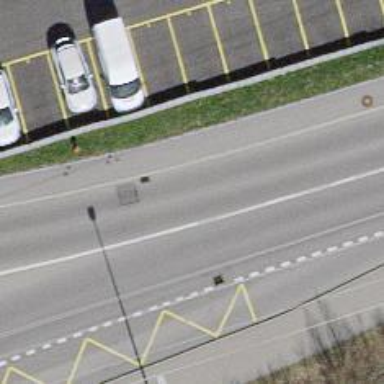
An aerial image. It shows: Sidewalk.